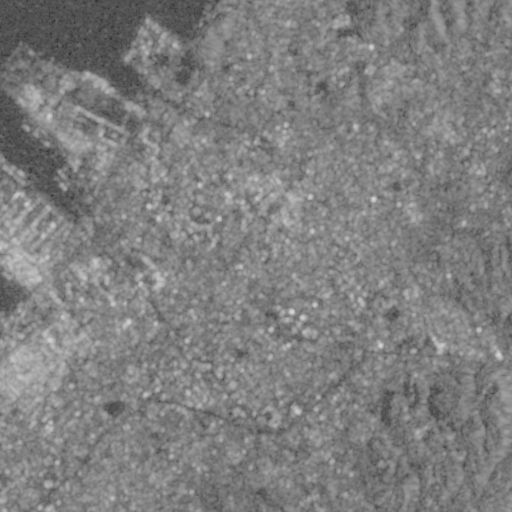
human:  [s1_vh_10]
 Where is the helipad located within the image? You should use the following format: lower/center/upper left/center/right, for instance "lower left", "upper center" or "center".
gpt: The helipad is located in the center right of the image.
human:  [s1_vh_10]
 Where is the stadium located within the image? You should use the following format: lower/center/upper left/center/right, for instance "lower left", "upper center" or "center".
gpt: The stadium is located in the upper center of the image.
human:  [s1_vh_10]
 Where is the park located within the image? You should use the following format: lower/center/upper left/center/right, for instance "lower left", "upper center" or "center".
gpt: There is no park in the image.

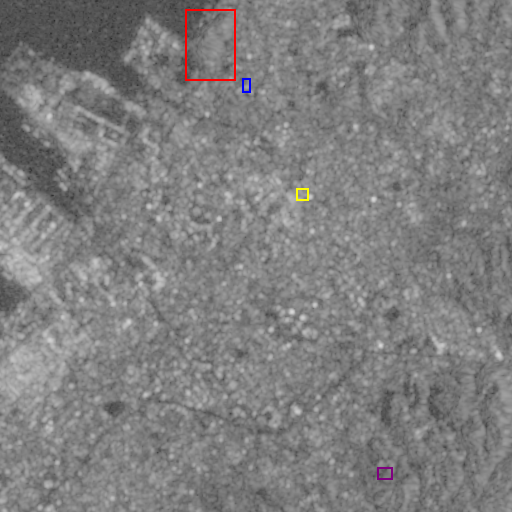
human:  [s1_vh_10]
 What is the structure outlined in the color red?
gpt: The structure outlined in red is a park.
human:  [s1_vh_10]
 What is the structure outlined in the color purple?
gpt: The structure outlined in purple is a parking lot.
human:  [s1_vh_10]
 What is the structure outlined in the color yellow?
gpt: The structure outlined in yellow is a power substation.
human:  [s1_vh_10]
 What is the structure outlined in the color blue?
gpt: The structure outlined in blue is a stadium.
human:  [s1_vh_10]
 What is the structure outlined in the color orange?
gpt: There is no orange outline.